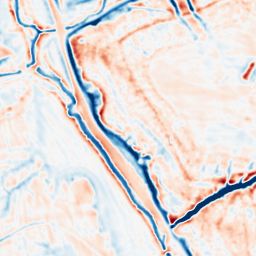
Category: multiscale
Decomposition family: dog_multiscale
Decomposition parameters: sigma_ratio: 1.6
n_scales: 3
base_sigma: 1
Upsampling method: sinc_blackman
Upsampling parameters: scale: 2
kernel_size: 8
Upsampling scale: 2